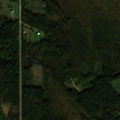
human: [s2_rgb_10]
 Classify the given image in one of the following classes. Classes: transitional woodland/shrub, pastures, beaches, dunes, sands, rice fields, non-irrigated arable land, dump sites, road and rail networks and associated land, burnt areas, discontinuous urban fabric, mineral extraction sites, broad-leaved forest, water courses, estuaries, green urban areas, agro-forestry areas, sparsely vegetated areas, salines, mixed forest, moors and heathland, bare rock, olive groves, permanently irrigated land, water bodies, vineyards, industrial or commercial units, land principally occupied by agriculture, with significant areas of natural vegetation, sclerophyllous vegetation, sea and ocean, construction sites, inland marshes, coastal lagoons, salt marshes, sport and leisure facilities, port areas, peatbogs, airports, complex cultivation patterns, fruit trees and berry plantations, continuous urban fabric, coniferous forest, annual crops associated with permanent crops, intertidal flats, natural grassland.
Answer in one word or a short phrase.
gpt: broad-leaved forest, coniferous forest, mixed forest, transitional woodland/shrub